Interaction volume radius: 10 \u00c5
Interaction volume height: 20 \u00c5
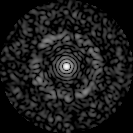
Disorder parameter: 0.8275